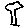
Label: tree